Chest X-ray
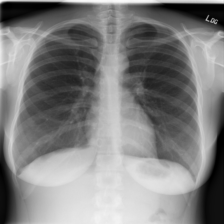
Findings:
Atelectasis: negative
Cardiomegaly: negative
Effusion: negative
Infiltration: negative
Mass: negative
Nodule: negative
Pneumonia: negative
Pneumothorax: negative
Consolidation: negative
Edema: negative
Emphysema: negative
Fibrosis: negative
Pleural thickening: negative
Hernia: negative